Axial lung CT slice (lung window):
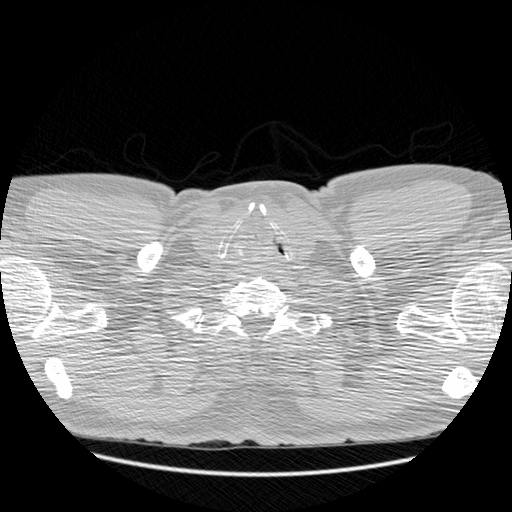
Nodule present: no